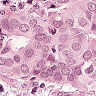
Metastatic tissue present: yes